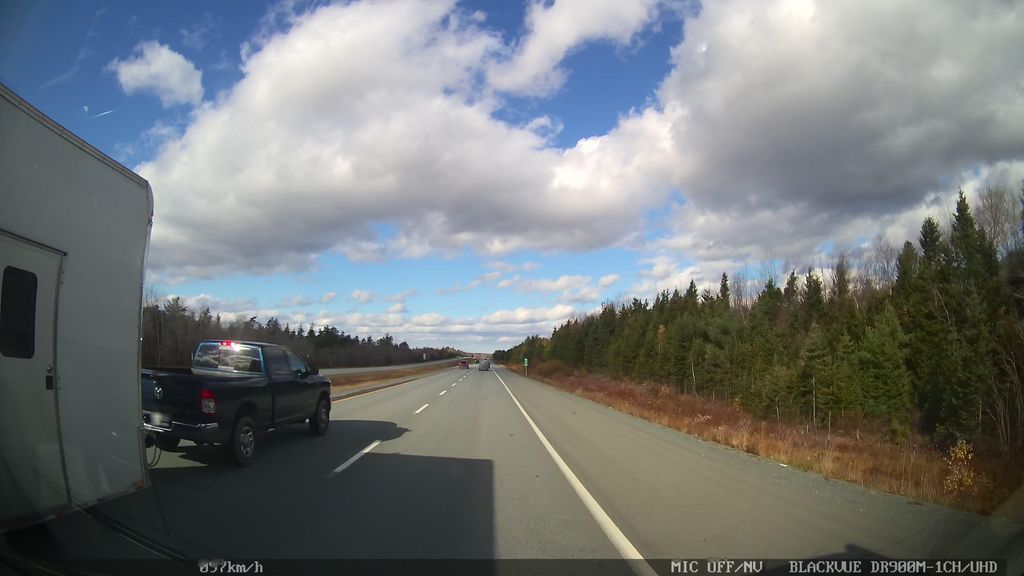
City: halifax